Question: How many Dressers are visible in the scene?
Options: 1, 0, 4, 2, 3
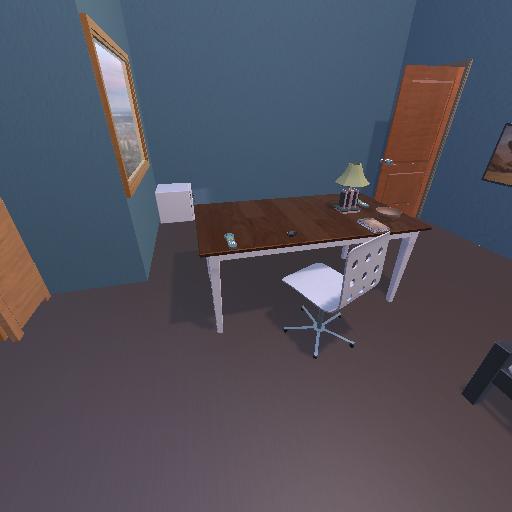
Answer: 1